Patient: sex M, age 56
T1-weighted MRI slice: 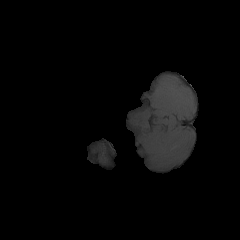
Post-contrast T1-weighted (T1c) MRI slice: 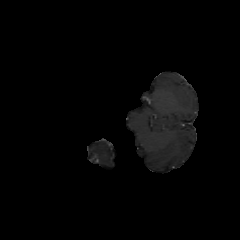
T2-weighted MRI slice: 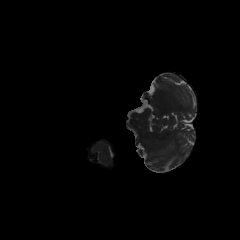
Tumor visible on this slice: no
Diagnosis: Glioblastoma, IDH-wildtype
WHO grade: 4